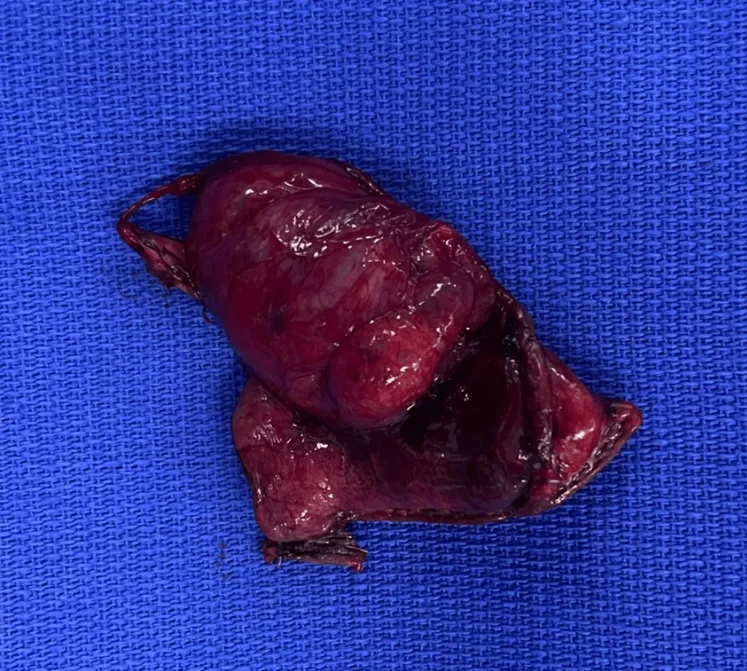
Bulla resection with view of macroscopic pathological specimen.
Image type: medical_photograph (other_medical_photograph)